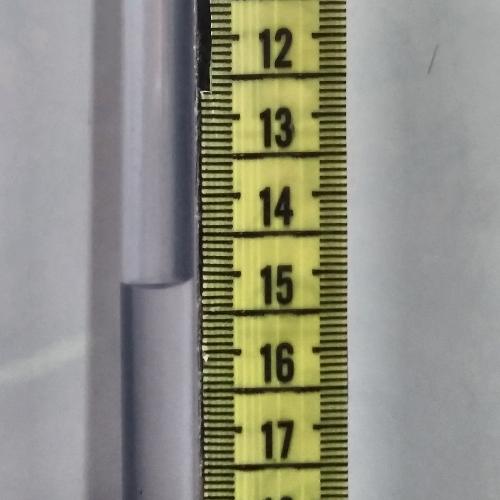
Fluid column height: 15.1 cm